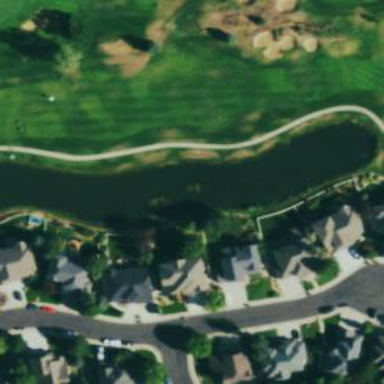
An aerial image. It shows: Scenic view of water hazard on golf course. The natural water feature adds beauty to the landscape.